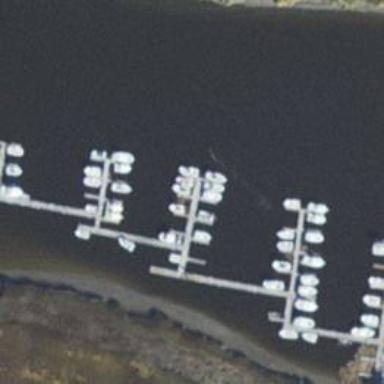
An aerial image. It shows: Pier with mooring facilities.